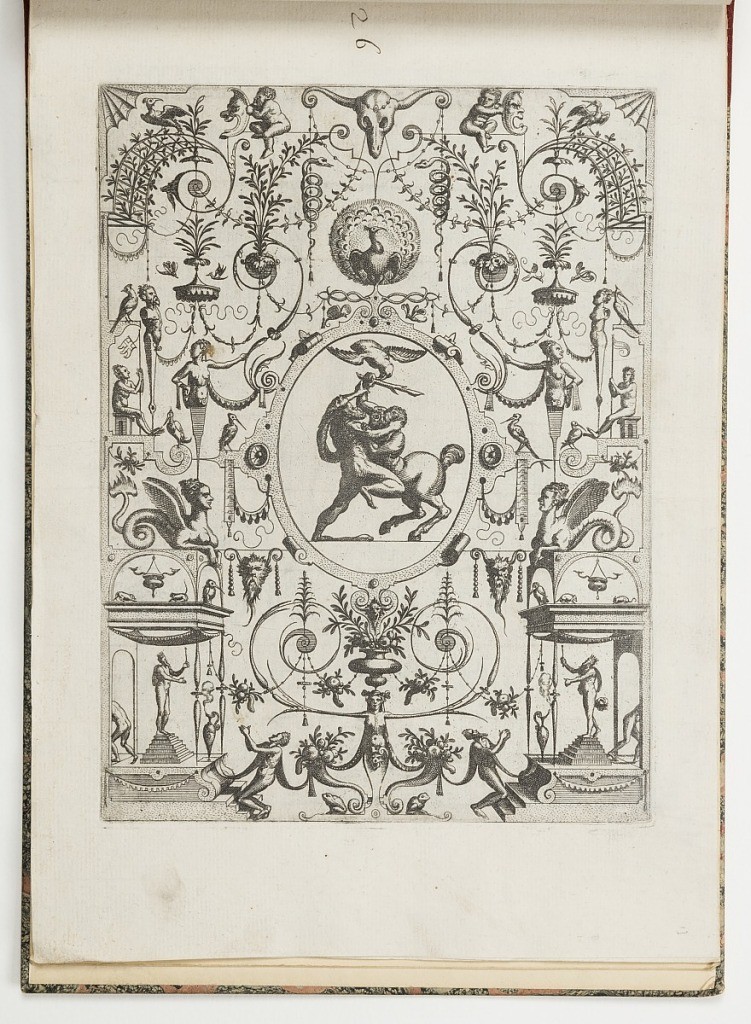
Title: Plate 26, from Grotteßco: in diverßche manieren
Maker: Hans Vredeman de Vries, Dutch, 1527 - ca. 1606
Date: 1564
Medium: Etching on laid paper
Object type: Print
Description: Grotesque panel. In center, an ovoid with Hercules battling Nessus.